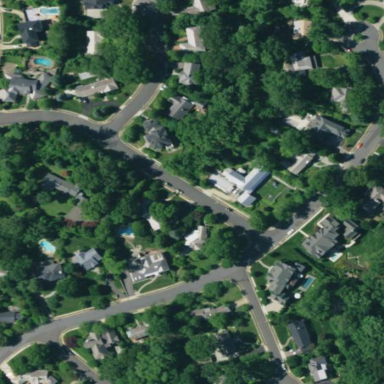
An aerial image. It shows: Neighborhood.